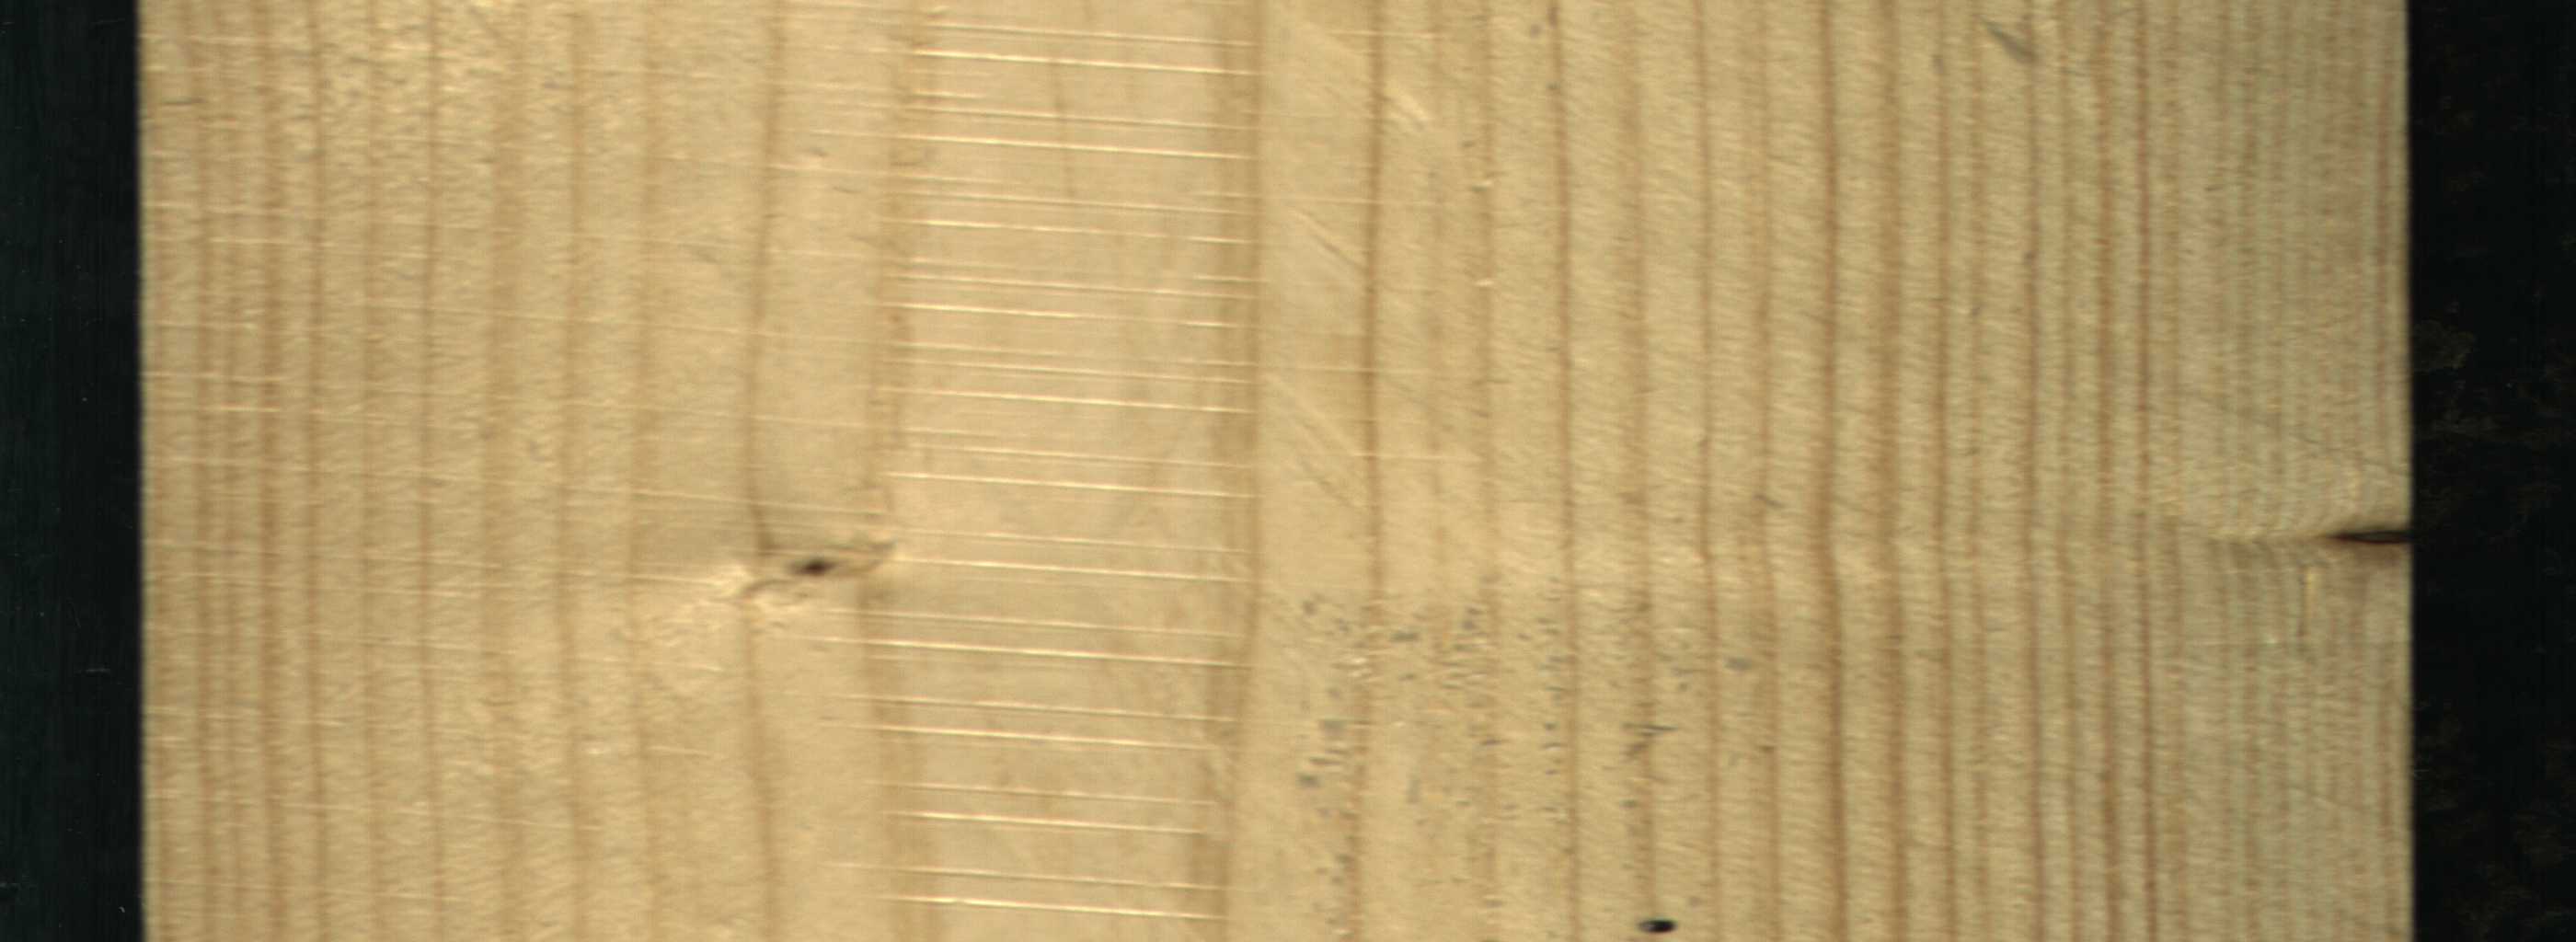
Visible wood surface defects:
Knot_missing
Dead_Knot
Live_Knot